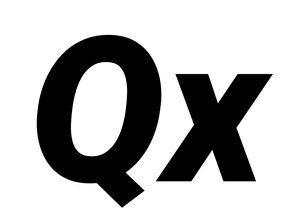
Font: Roboto-Italic_Black_Italic